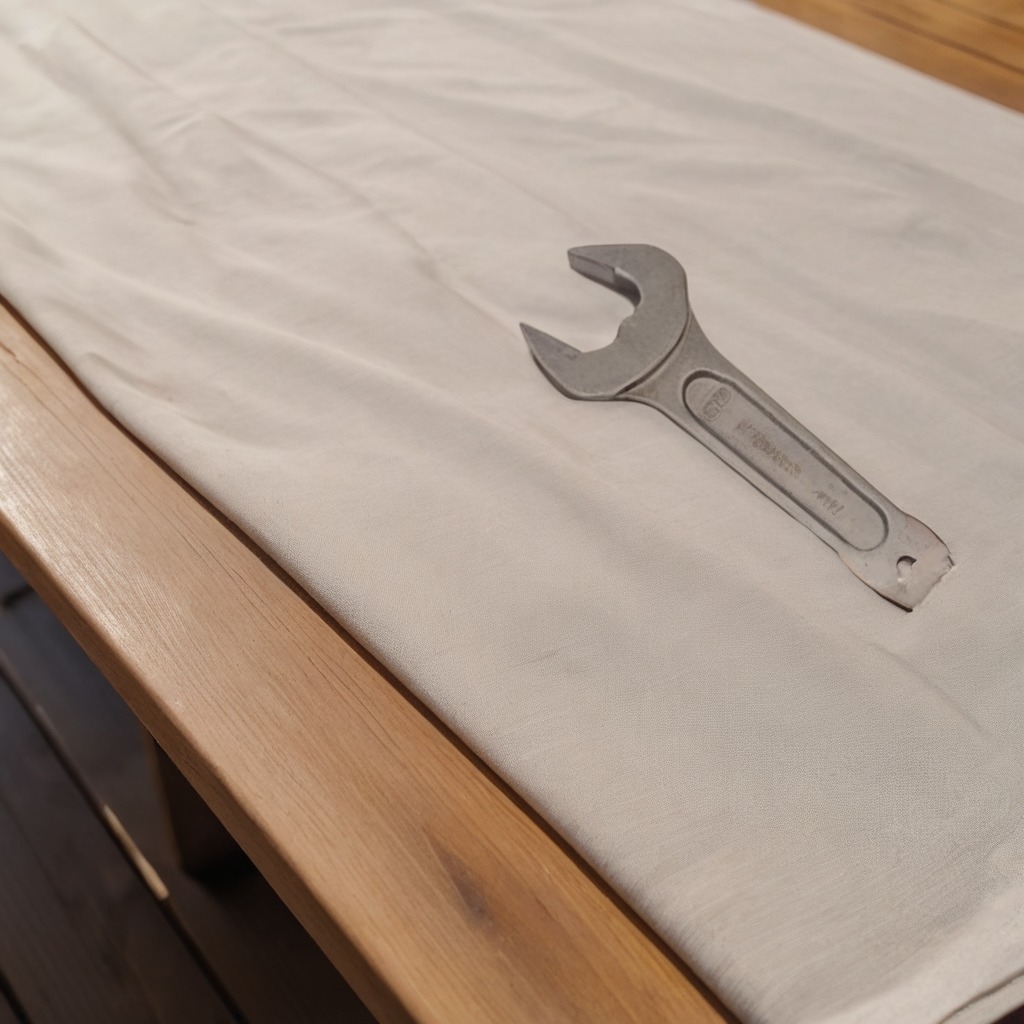
An wrench lying on a wooden table in an outdoor workshop during daytime bright natural light soft shadows worn but beneath the cloth.